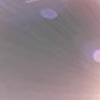
Label: sunburn